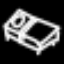
Label: bed